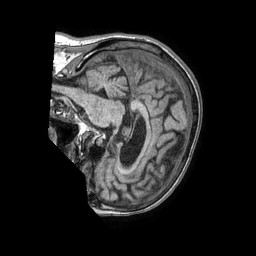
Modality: T1w
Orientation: sagittal
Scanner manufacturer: philips
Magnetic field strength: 1.5 T
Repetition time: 0.007876 s
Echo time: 0.003607 s